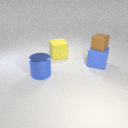
large yellow rubber cube behind large blue metal cylinder